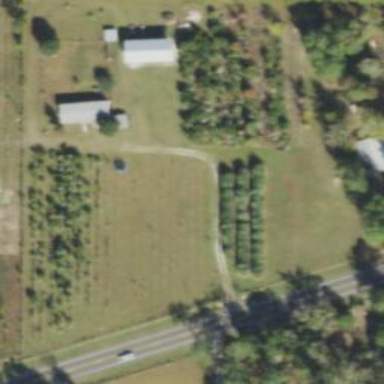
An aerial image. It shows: Plant nursery cultivating trees.